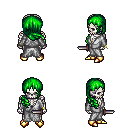
a pixel art fantasy rpg character, male body template, skeleton, white robe, red pants, green right-swept hairstyle, bracelets, gold boots, dagger, four views (front, back, left, right), 2x2 character sprite sheet, small pixel art, hard edges, no anti-aliasing